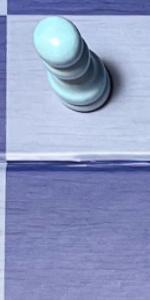
Label: Empty